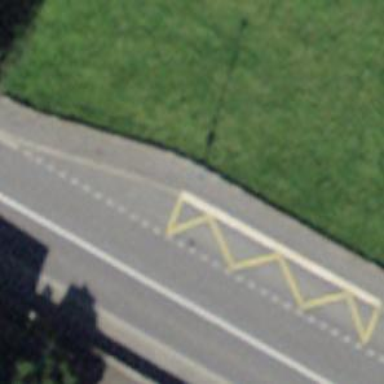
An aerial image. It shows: Platform for public transport is situated by the road.